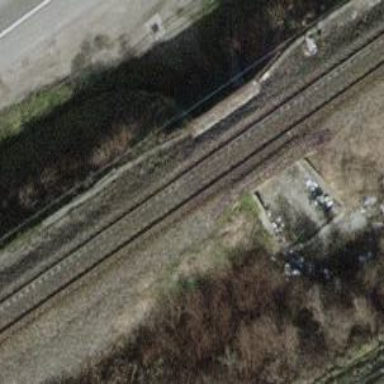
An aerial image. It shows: Railway with electrified contact lines.